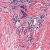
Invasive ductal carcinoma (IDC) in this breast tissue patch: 0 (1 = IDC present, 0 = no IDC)